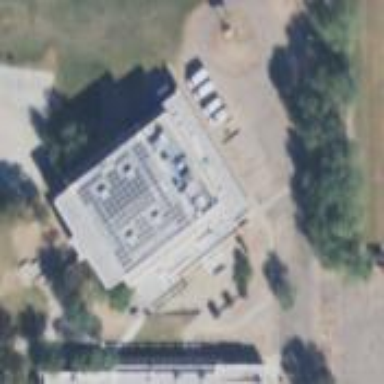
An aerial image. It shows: School building.